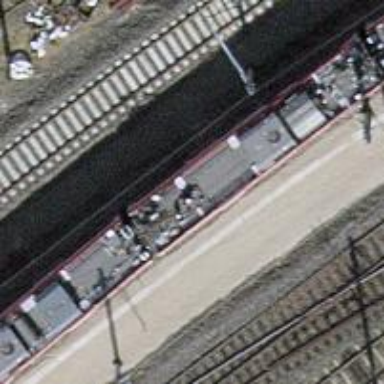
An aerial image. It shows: Railway yard with electrified contact lines.